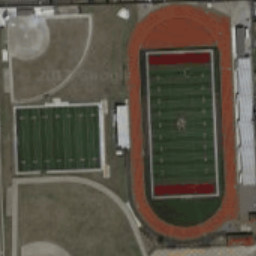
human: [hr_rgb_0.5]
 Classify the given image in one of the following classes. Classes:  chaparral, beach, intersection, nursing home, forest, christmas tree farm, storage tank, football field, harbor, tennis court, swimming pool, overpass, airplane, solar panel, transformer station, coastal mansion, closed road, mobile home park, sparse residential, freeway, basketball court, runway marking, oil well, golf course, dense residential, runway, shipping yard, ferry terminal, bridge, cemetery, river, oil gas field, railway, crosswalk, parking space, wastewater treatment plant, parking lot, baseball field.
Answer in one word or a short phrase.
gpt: football field